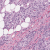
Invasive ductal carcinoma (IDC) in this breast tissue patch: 1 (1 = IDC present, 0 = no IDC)